【题型】填空题　【知识点】解析几何　【难度】easy
以抛物线 \(C\) 的顶点为圆心的圆交 \(C\) 于 \(A, B\) 两点，交 \(C\) 的准线于 \(D, E\) 两点。已知 \(|AB| = 4\sqrt{2}\)，\(|DE| = 2\sqrt{5}\)，则 \(C\) 的顶点到准线的距离为 \underline{\hspace{6cm}}。
【解答】
【答案】\(\boldsymbol{2}\)
【分析】设抛物线和圆的方程为 \(y^2 = 2px\ (p>0)\)，\(x^2 + y^2 = r^2\)，根据 \(|AB| = 4\sqrt{2}\) 和抛物线与圆的对称性得到 \(y_A = 2\sqrt{2}\)，分别代入抛物线和圆的方程得到 \(\dfrac{4}{p} = \sqrt{r^2 - 8}\)，根据 \(|DE| = 2\sqrt{5}\) 和勾股定理得到 \((\sqrt{5})^2 + \left(\dfrac{p}{2}\right)^2 = r^2\)，联立方程得到 \(p = 4\) 即可得到 \(C\) 的顶点到准线的距离。
【详解】

设抛物线的方程为 \(y^2 = 2px\ (p>0)\)，圆的方程为 \(x^2 + y^2 = r^2\)，
因为 \(|AB| = 4\sqrt{2}\)，所以 \(y_A = 2\sqrt{2}\)，分别代入抛物线和圆的方程得
\[
x_A = \frac{4}{p} = \sqrt{r^2 - 8} \quad \text{\textcircled{1}},
\]
因为 \(|DE| = 2\sqrt{5}\)，所以
\[
(\sqrt{5})^2 + \left(\frac{p}{2}\right)^2 = r^2 \quad \text{\textcircled{2}},
\]
联立\textcircled{1}\textcircled{2}得 \(p = 4\)，\(r^2 = 9\)，所以 \(C\) 的顶点到准线的距离为 \(\dfrac{p}{2} = 2\)。
故答案为：\(\boldsymbol{2}\)
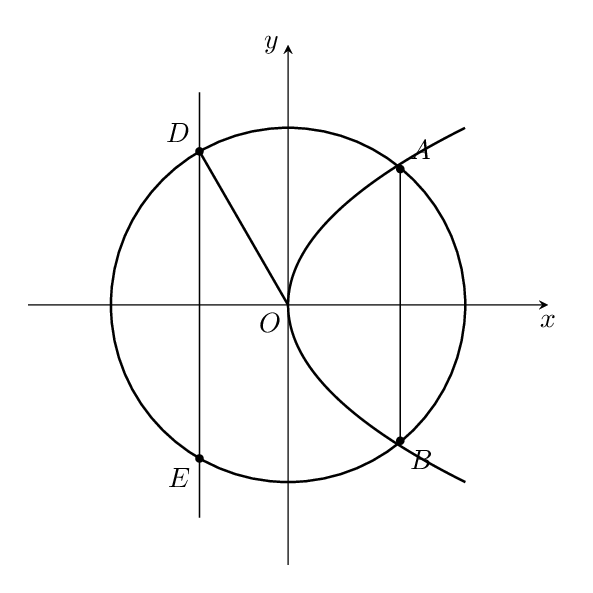